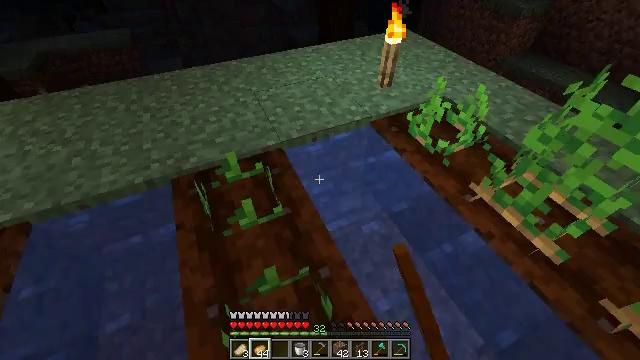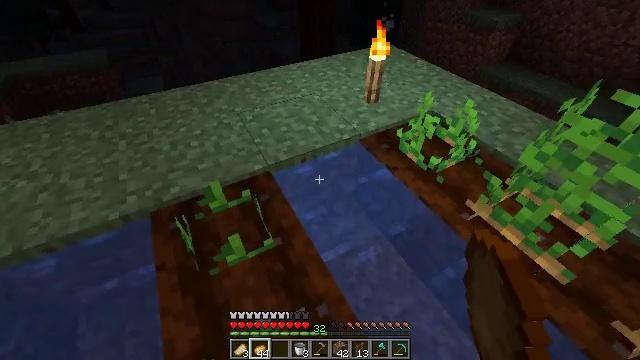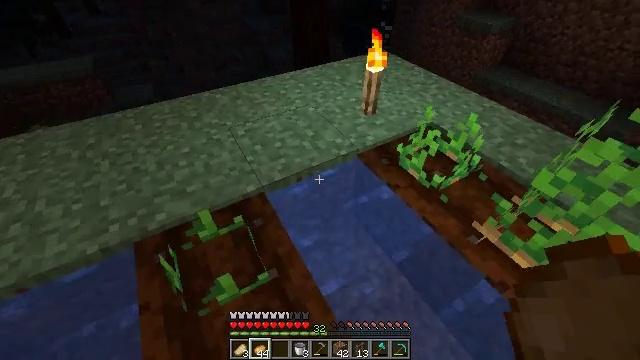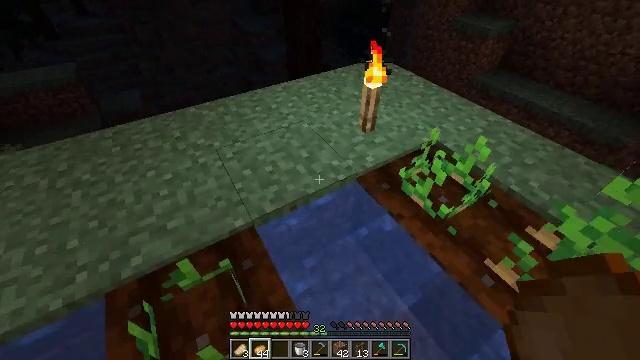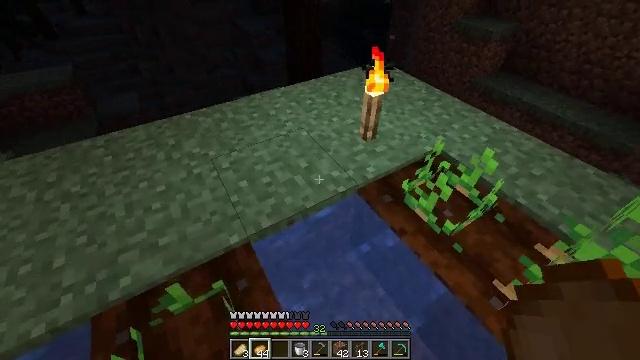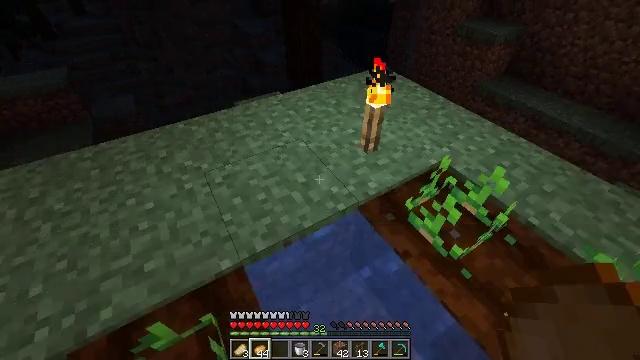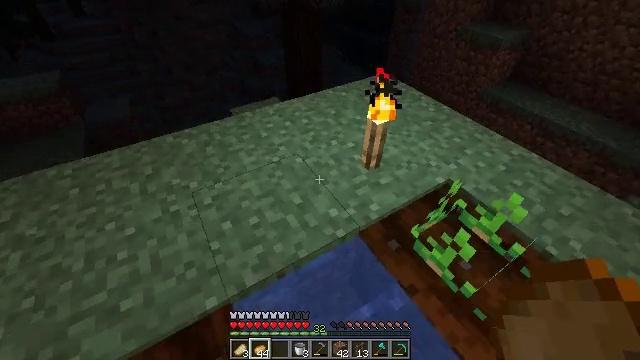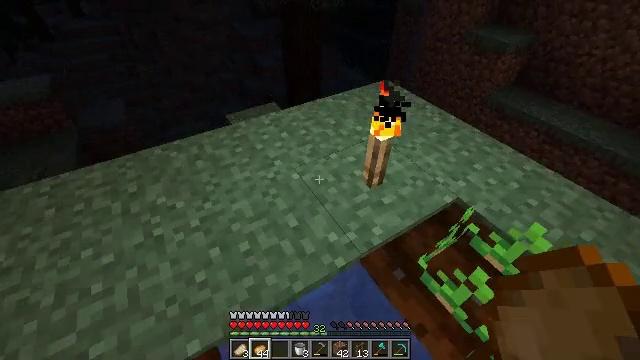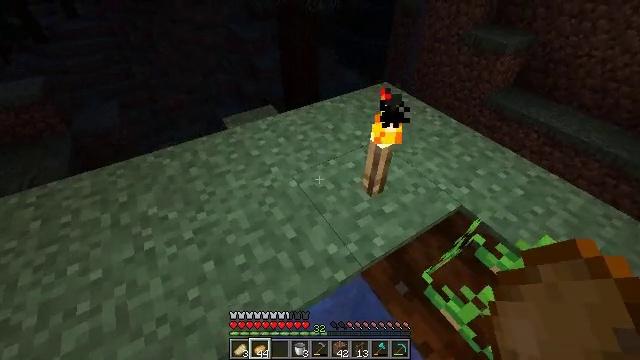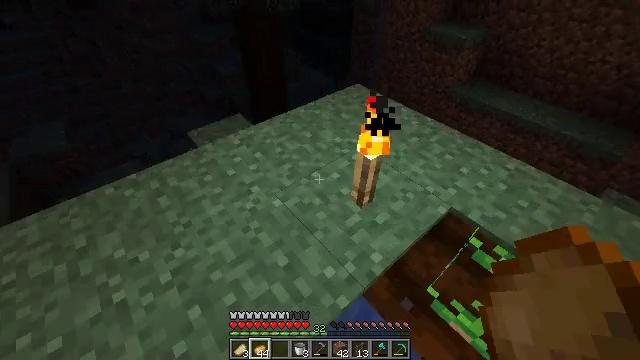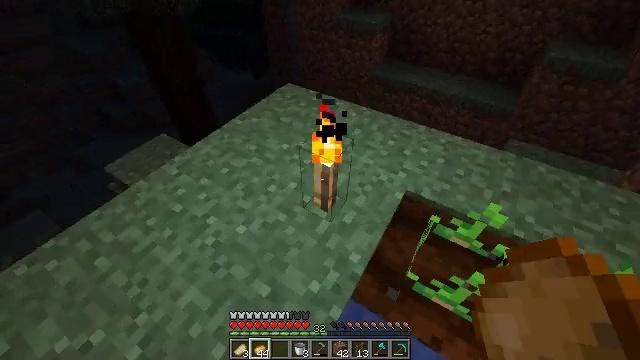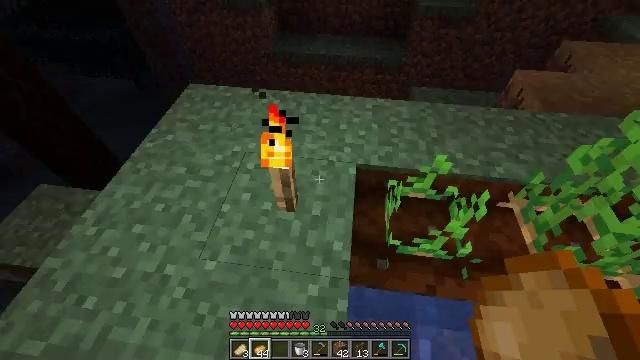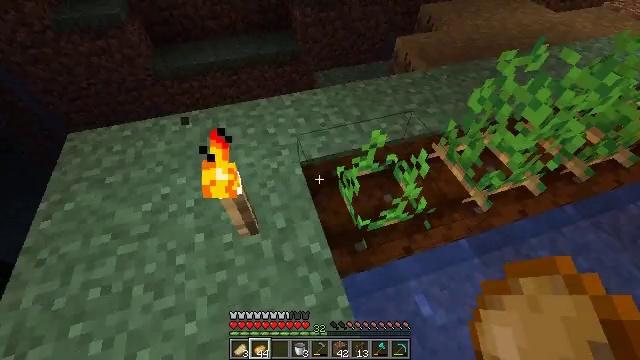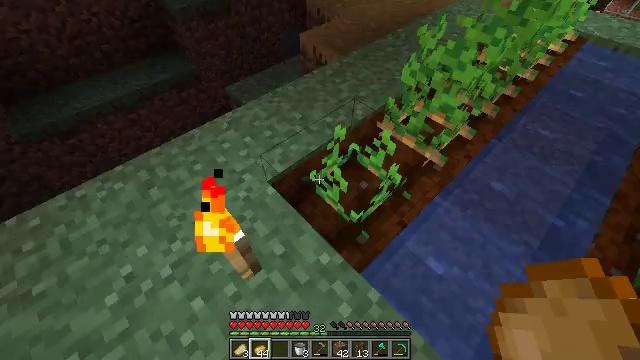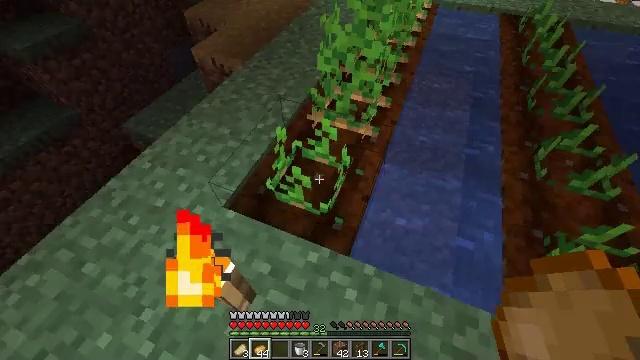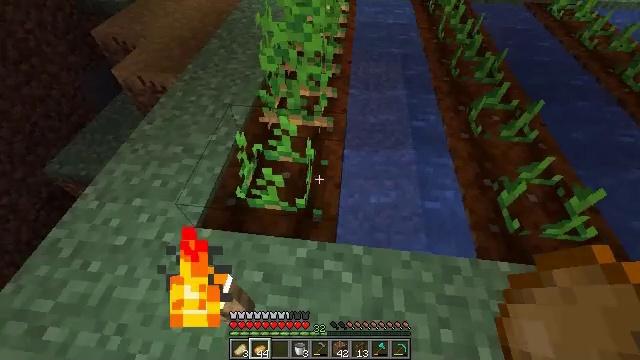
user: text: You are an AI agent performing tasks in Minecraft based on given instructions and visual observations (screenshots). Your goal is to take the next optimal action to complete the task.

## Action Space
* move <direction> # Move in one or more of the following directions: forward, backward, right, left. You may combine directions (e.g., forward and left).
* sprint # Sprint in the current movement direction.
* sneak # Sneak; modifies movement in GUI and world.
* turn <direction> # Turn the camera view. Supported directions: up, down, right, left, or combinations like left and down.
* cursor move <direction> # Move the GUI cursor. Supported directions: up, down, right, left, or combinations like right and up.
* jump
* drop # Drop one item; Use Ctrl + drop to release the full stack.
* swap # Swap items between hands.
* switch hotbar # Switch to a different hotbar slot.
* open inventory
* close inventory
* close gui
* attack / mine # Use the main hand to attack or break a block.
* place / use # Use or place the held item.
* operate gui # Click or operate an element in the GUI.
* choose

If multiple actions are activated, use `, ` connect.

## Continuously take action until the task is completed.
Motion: motion action
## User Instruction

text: Mine potatoes from the farmland.
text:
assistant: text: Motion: move forward, turn right and up
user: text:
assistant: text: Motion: move forward, turn right
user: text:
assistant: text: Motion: move forward, turn right
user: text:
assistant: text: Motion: move forward
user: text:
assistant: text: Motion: move forward
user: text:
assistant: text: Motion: move forward
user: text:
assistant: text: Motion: move forward
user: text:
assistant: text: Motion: move forward and move left
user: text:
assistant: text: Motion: move forward and move left, turn right
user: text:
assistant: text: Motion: move forward and move left, turn right and down
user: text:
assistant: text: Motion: move forward and move left, turn right and down
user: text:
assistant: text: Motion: move forward and move left, turn right and down
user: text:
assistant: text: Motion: move left, turn right
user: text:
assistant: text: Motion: move left, turn right
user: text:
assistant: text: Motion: turn right
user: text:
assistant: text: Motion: turn right
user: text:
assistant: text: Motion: no_op
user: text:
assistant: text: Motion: no_op
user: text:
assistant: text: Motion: move left
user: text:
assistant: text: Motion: move left
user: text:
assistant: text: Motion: move left, turn right
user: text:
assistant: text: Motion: turn right
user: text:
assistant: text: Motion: turn right
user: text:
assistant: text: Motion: no_op
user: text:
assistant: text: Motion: no_op
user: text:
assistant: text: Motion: no_op
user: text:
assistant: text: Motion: no_op
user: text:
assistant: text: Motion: no_op
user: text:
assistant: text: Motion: move right
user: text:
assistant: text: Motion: move right